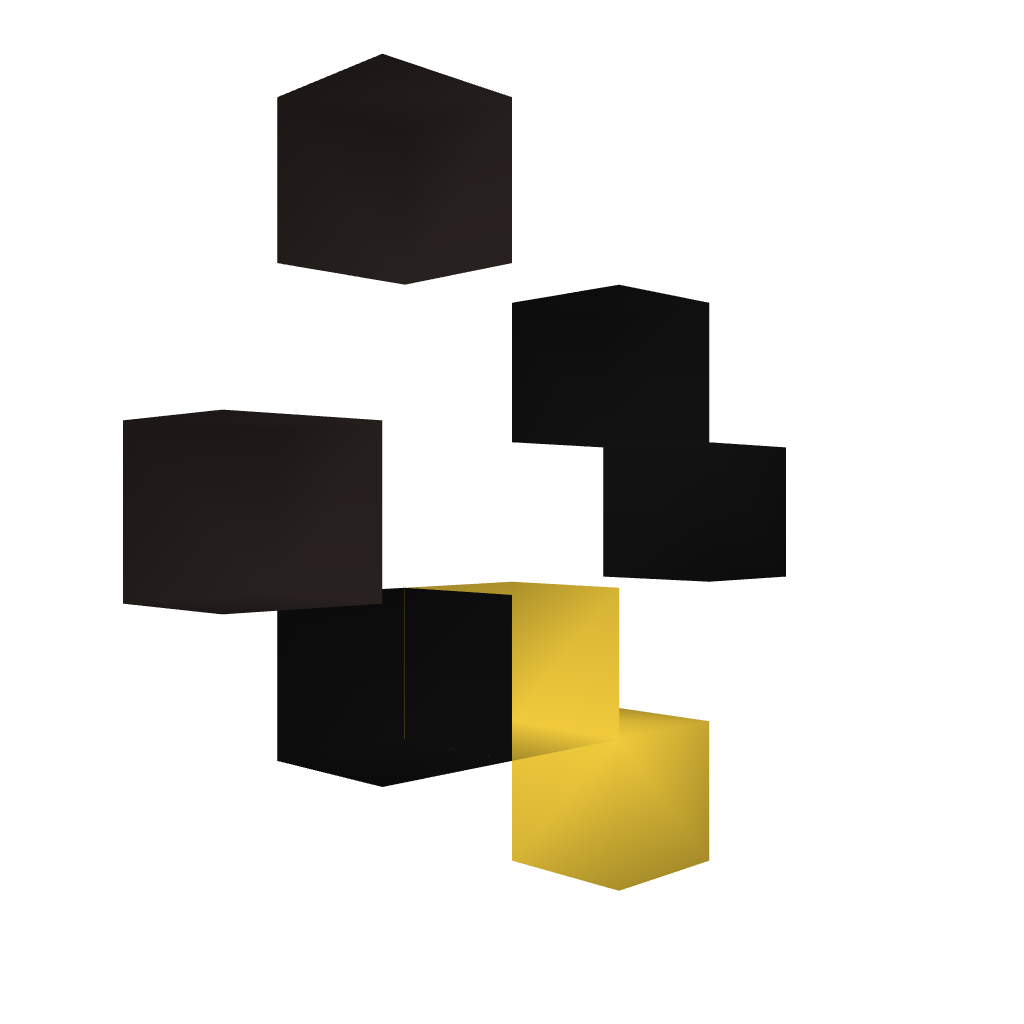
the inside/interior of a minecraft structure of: Shop (CommandBlock)